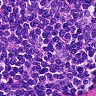
Metastatic tissue present: no